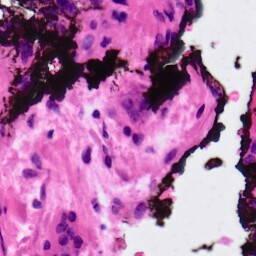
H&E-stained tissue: Ovarian